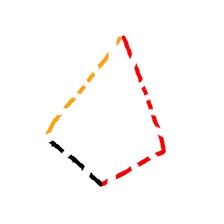
Shape: kite